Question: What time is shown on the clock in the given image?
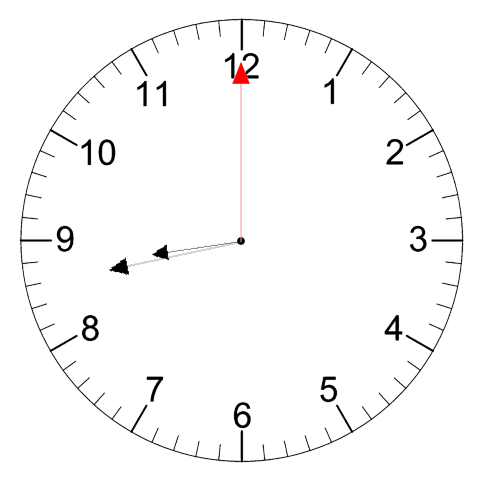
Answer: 08:43:00